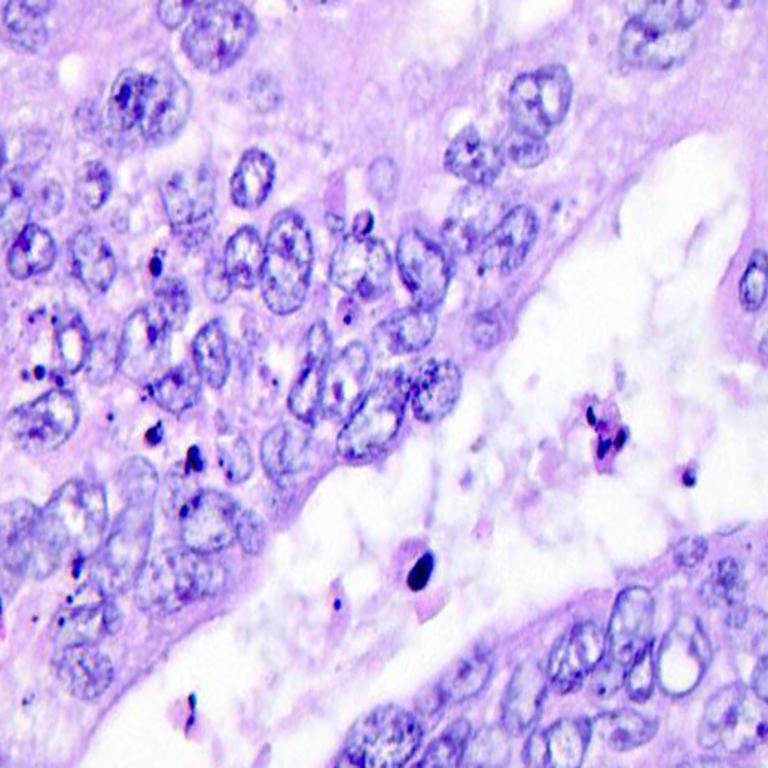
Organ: colon
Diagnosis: adenocarcinomas